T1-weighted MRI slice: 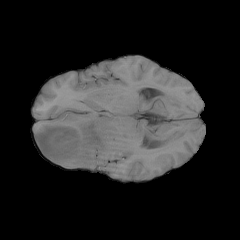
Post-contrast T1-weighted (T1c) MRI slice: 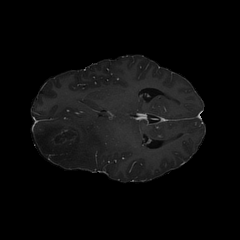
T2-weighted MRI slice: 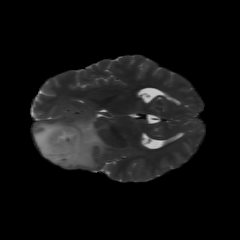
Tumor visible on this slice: yes